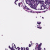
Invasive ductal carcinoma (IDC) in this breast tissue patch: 1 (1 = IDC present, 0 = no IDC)